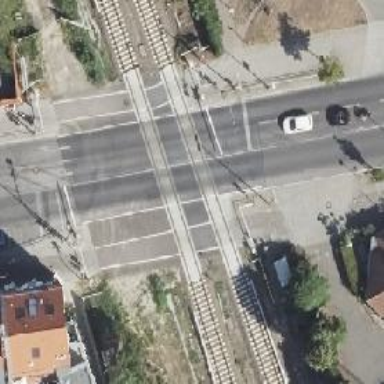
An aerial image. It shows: Level crossing with both lights and saltire in place.